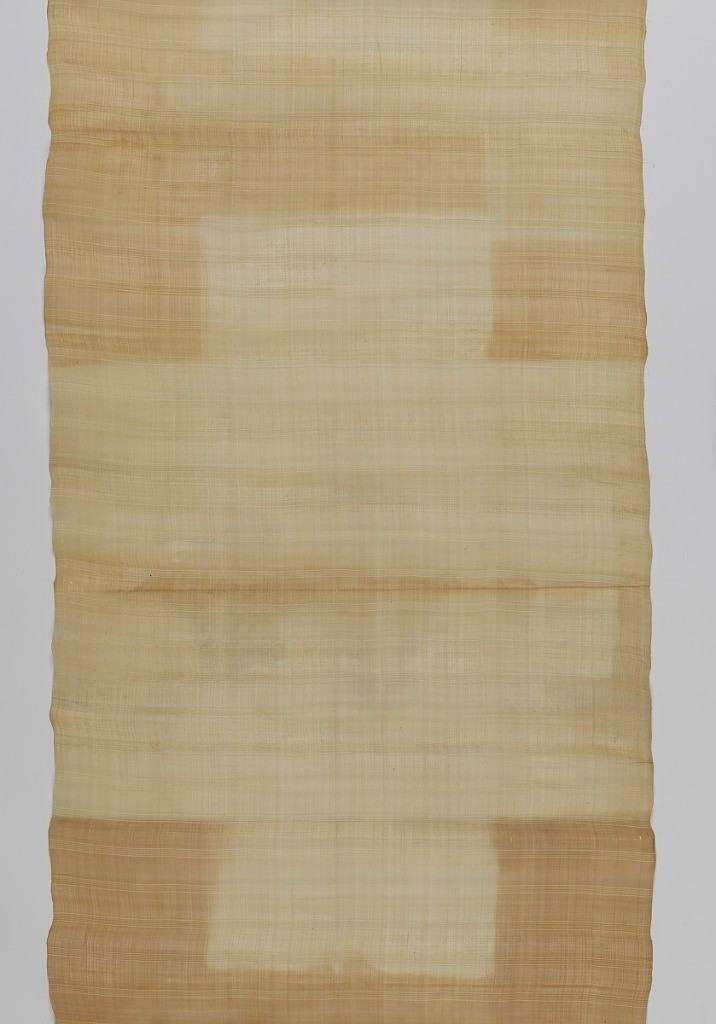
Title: Textile
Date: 19th century
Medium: piña (pineapple) fiber, cotton Technique: plain weave
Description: Closely-woven cream pineapple fiber with fine horizontal stripes of white cotton.